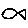
Label: fish